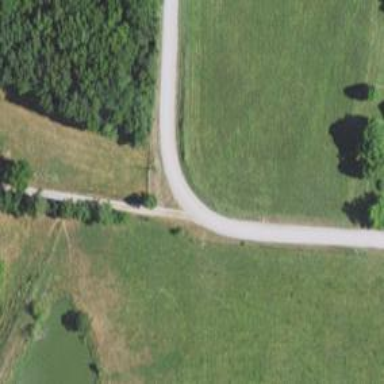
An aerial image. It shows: Unclassified road.